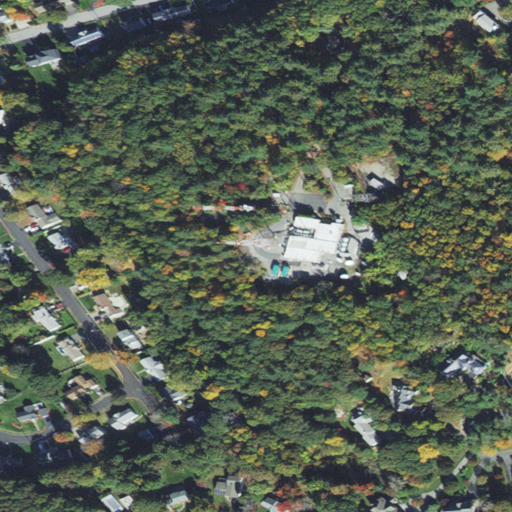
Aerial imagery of mountain in Massachusetts named Zion Hill containing mixed forest, medium intensity development, low intensity development, evergreen forest, open development, high intensity development, and deciduous forest